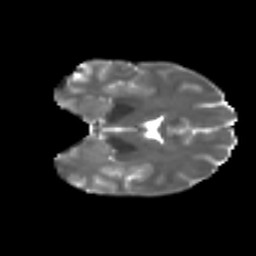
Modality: T2w
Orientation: coronal
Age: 34
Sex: female
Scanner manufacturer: ge
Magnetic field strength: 3 T
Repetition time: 7.8 s
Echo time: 0.0606 s